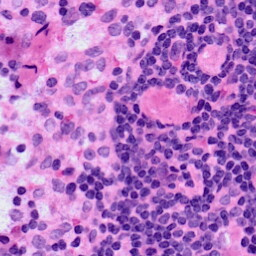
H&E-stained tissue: LymphNode